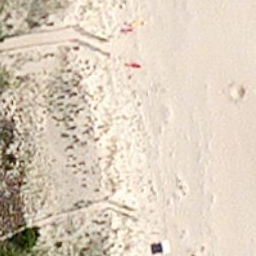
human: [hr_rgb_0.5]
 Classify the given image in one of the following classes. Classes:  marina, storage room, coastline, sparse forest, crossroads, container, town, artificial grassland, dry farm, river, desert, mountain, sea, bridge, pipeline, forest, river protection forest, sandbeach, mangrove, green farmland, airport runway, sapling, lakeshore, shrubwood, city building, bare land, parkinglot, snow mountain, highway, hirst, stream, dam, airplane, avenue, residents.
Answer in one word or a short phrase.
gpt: sandbeach